Aerial crown-view tile of a tropical tree (Barro Colorado Island, Panama), acquired 20240813:
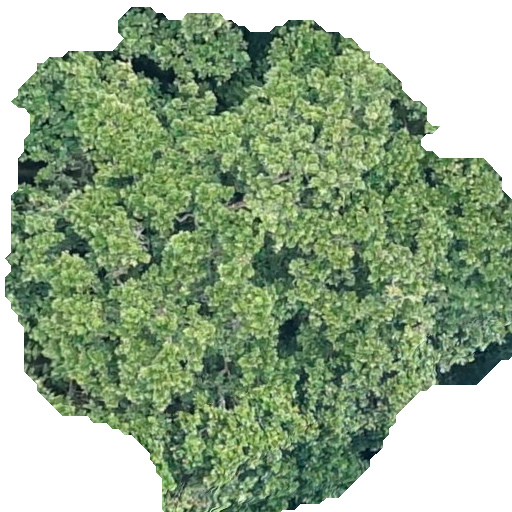
Species: Anacardium excelsum
GBIF accepted scientific name: Anacardium excelsum
Crown area: 296.125 m²